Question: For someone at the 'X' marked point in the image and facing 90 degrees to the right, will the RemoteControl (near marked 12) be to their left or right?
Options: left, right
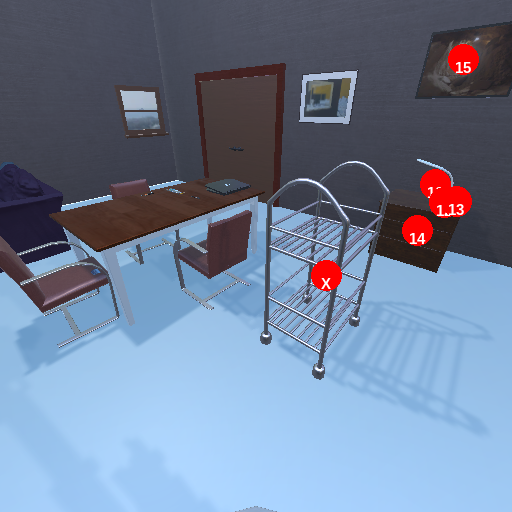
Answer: left